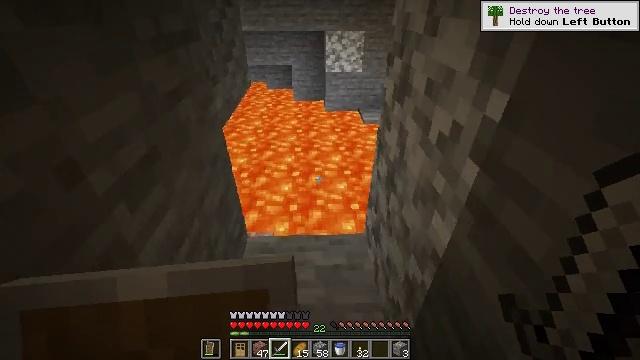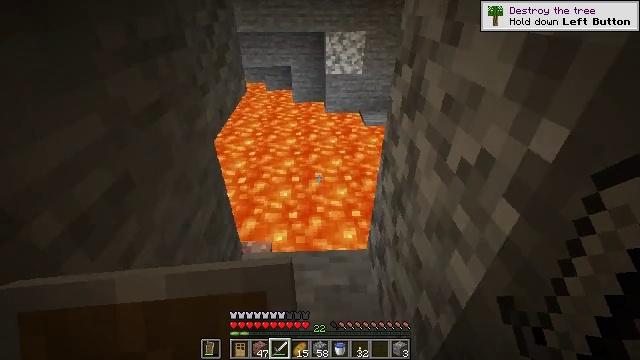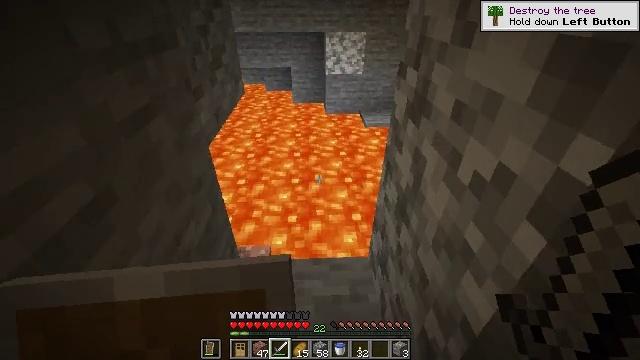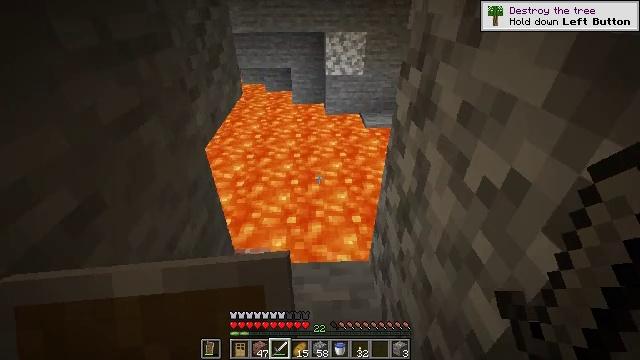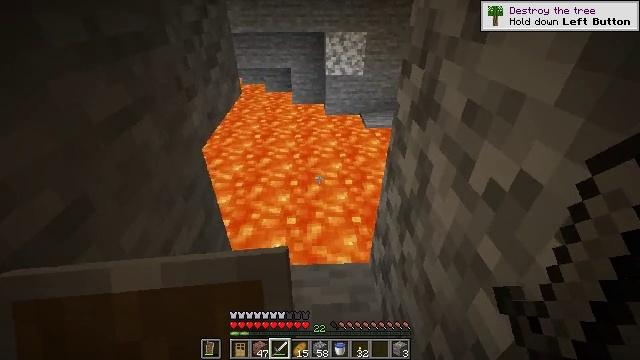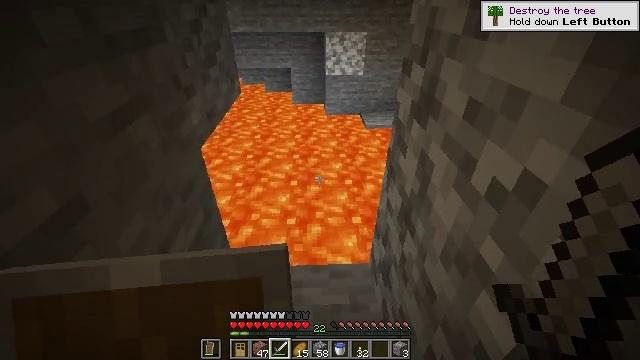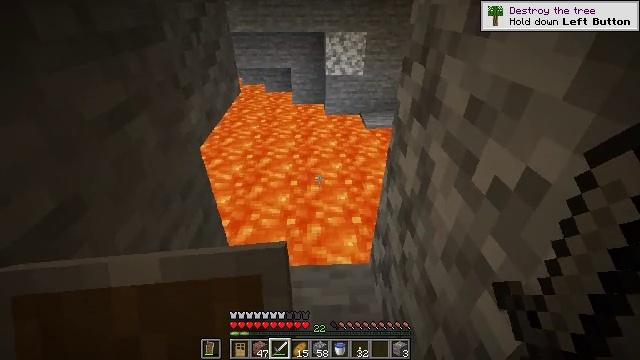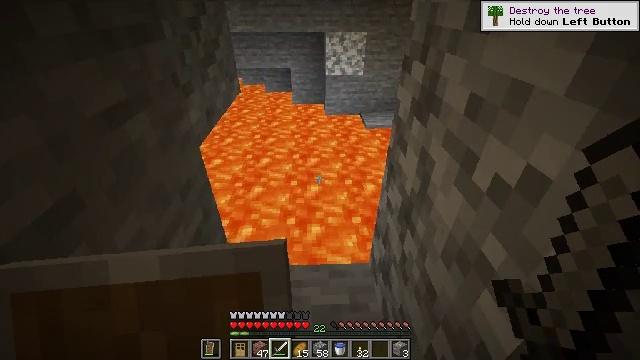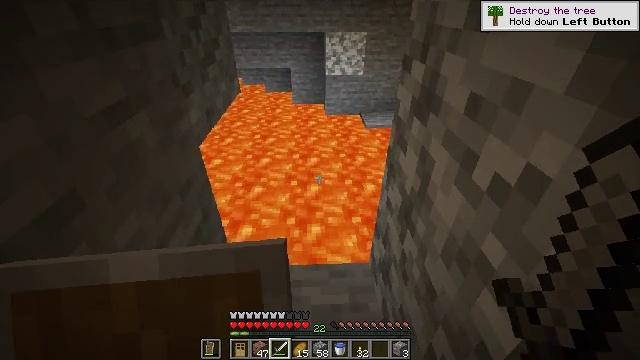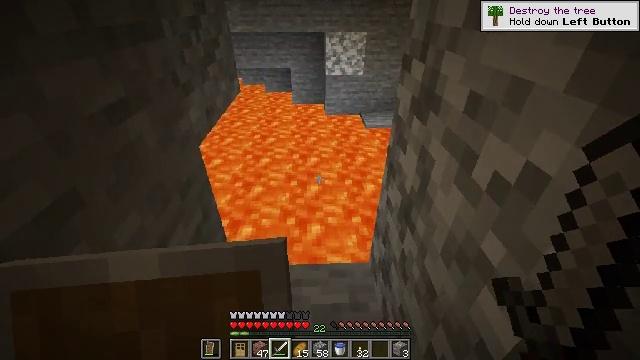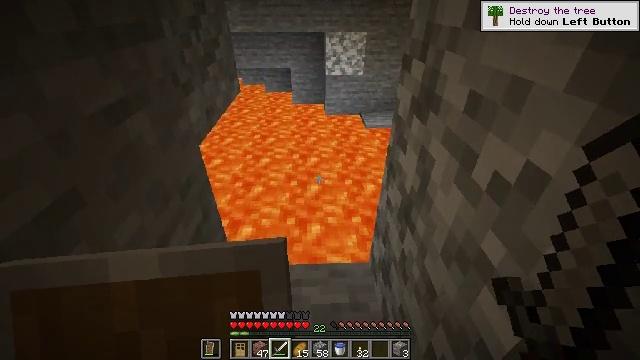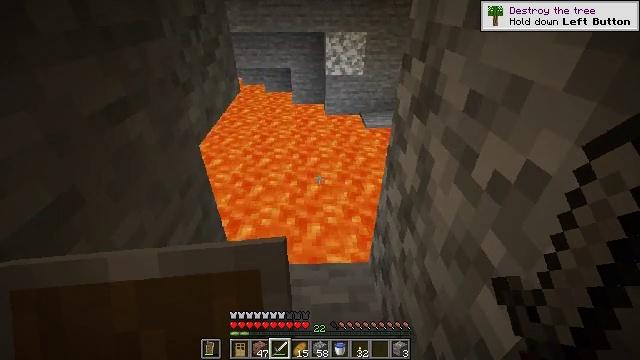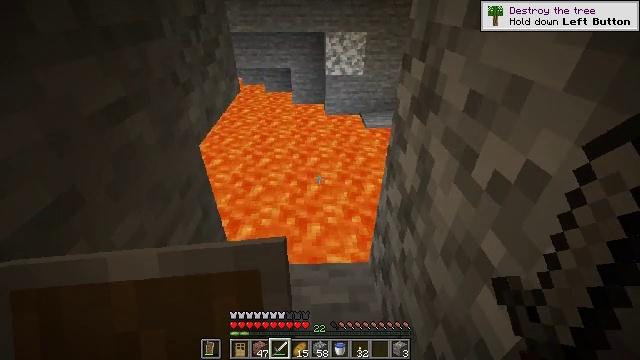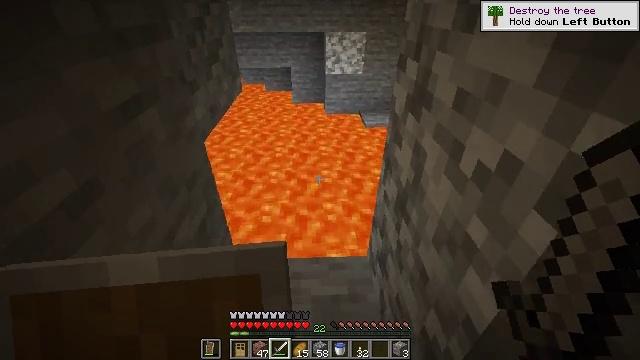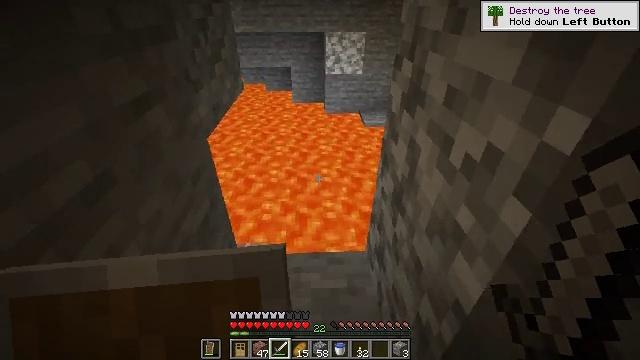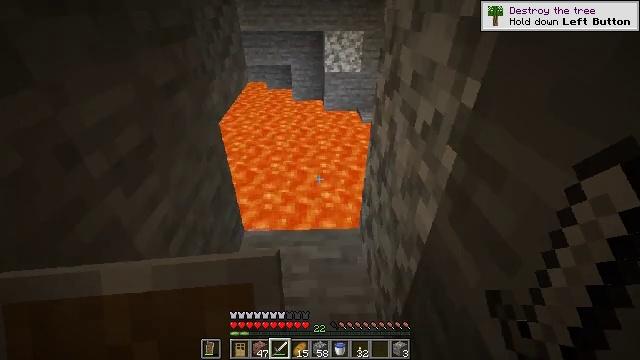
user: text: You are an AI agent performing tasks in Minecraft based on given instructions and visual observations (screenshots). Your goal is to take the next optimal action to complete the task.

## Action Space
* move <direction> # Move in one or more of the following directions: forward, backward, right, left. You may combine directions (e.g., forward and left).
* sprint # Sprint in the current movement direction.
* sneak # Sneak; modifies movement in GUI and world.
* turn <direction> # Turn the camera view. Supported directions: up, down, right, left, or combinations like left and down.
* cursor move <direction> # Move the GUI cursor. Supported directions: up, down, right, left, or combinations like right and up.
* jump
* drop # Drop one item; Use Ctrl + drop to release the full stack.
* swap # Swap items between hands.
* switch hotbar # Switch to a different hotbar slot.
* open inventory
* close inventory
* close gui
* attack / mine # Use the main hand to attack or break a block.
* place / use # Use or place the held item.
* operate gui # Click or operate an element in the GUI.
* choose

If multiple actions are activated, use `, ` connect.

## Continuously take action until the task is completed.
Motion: motion action
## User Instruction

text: Mine gravel from the ground.
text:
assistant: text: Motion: no_op
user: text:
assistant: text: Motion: no_op
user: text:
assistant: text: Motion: no_op
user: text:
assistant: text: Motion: no_op
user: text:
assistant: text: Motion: no_op
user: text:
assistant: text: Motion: no_op
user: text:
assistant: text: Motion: no_op
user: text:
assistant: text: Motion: no_op
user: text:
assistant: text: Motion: no_op
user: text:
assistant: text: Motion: no_op
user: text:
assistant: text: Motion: no_op
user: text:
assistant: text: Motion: no_op
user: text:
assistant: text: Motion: move back
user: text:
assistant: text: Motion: move back
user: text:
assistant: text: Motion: move back
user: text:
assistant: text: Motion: no_op
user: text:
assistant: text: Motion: turn left and down
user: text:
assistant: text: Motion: turn left and down
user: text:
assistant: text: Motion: turn left and down
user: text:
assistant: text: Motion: turn left
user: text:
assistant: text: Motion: turn left
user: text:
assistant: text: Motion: turn left and up
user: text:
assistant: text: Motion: no_op
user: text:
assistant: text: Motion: no_op
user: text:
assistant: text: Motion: no_op
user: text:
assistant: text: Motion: no_op
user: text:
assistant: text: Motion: turn left
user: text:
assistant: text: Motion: turn left
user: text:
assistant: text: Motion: turn up
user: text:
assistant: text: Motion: turn up